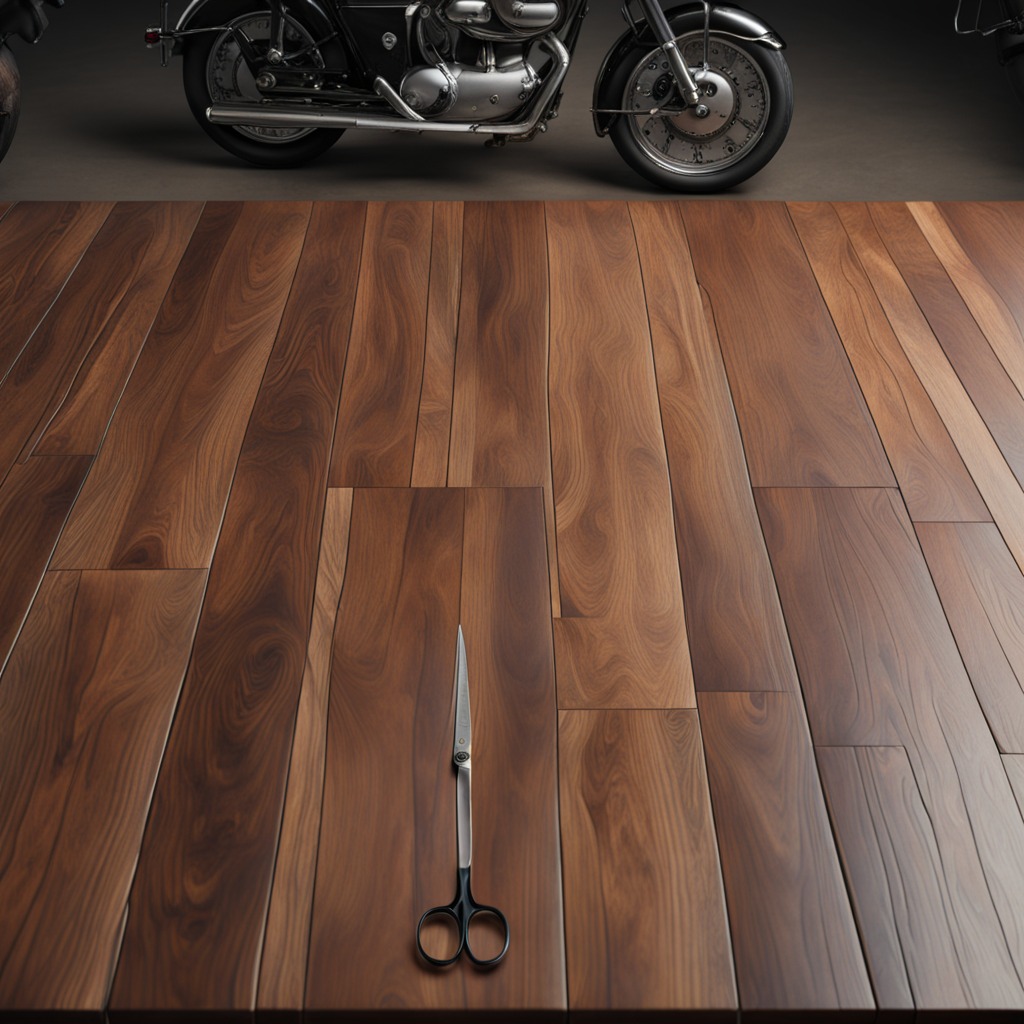
A scissor is lying on the oil-spilled wooden table in a vintage motorcycle garage.